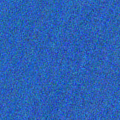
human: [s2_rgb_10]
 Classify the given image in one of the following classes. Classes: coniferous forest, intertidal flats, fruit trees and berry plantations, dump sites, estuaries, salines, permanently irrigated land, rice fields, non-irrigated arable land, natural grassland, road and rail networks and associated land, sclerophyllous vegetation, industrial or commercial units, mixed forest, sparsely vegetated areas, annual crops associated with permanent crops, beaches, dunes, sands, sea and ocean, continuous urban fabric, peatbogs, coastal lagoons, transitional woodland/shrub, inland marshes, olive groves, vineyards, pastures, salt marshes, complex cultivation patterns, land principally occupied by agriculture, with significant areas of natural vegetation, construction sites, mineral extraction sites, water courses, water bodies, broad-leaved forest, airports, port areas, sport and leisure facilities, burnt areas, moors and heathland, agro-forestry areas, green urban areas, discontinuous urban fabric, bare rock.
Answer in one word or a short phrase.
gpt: sea and ocean